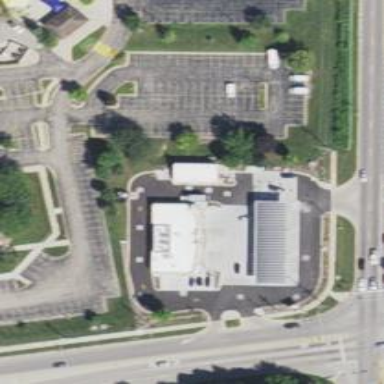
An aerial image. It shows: Convenience shop.